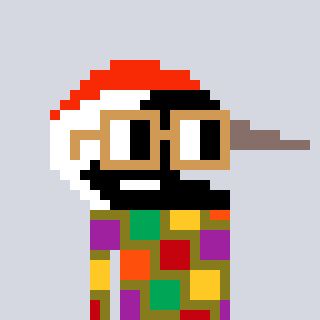
a pixel art character with square brown glasses, a crane-shaped head and a gunk-colored body on a cool background